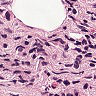
Metastatic tissue present: yes